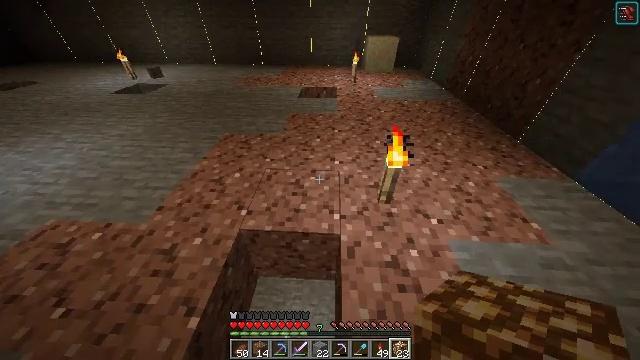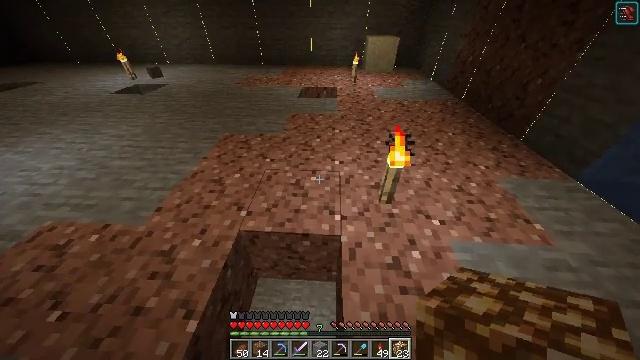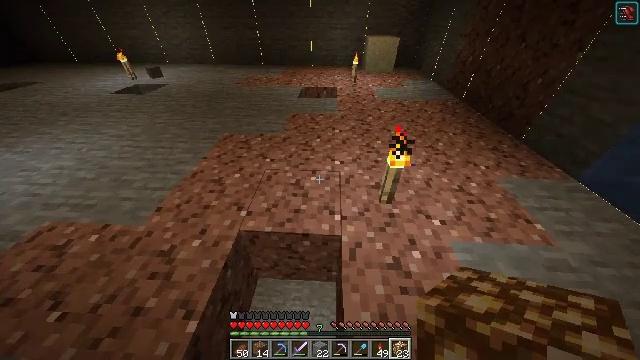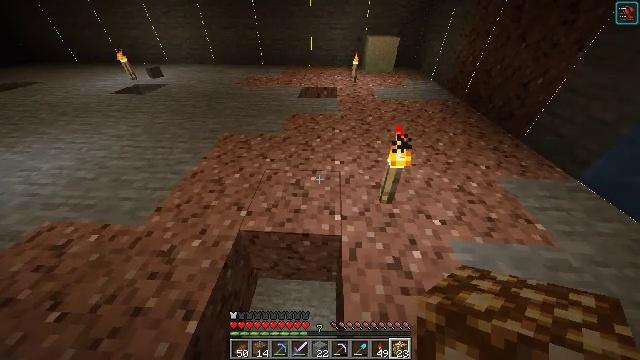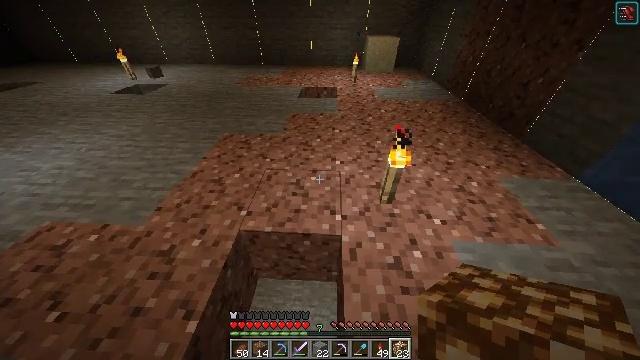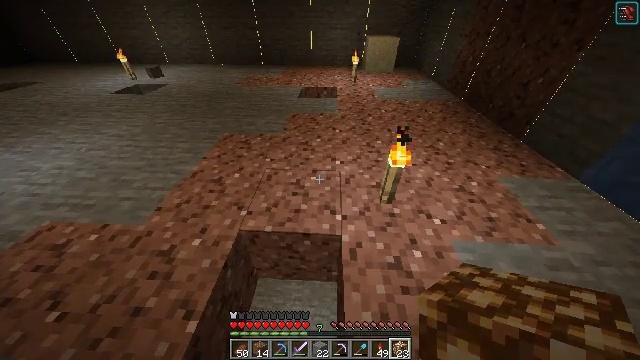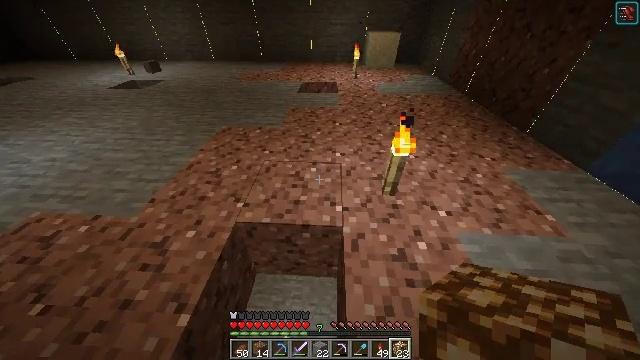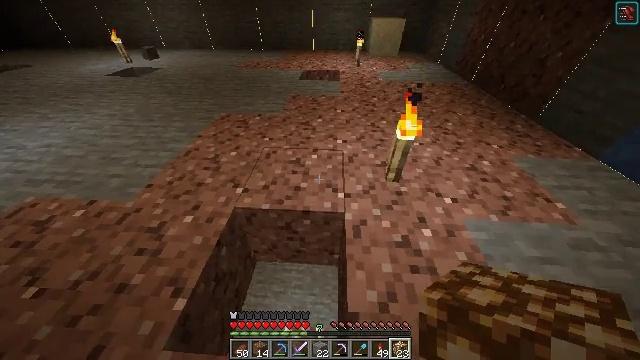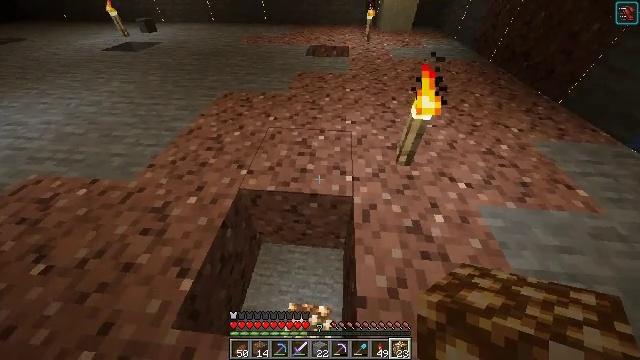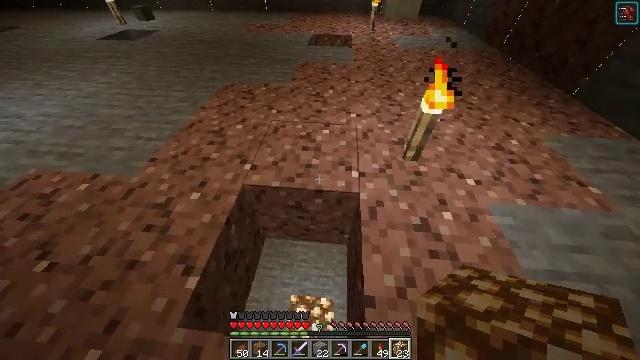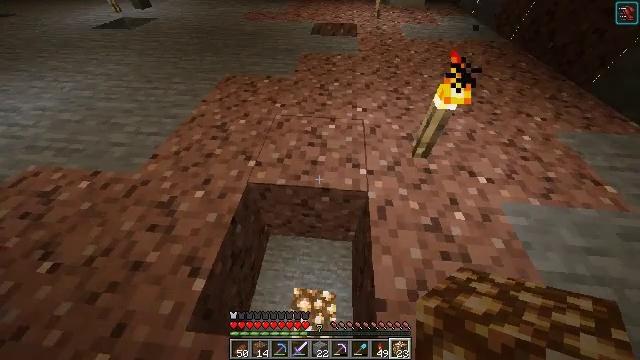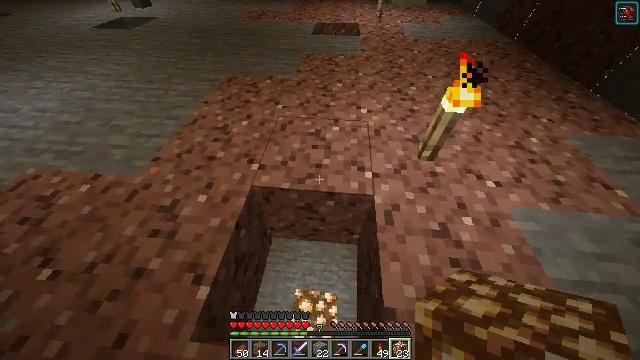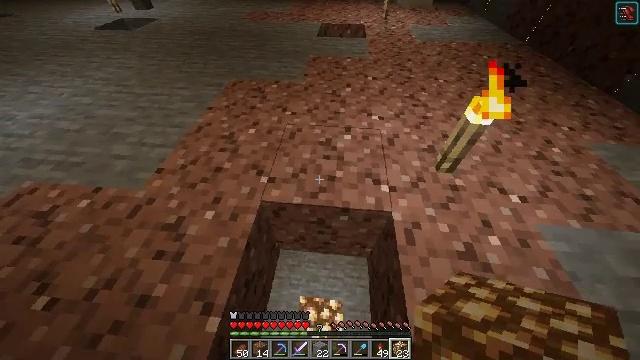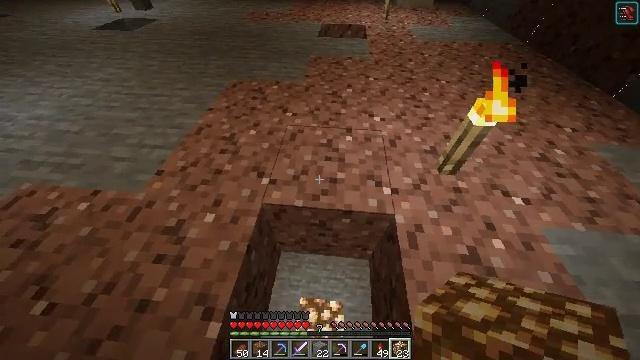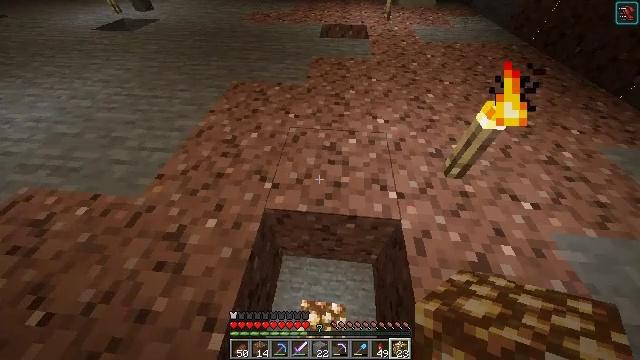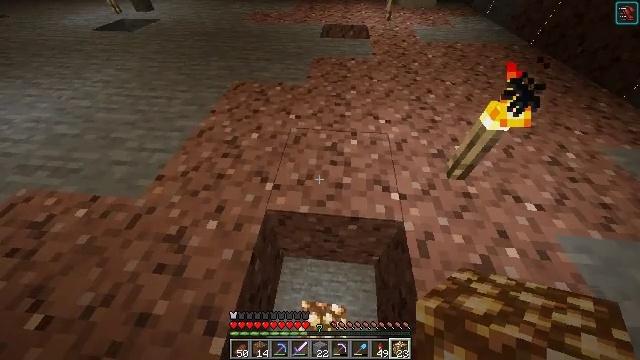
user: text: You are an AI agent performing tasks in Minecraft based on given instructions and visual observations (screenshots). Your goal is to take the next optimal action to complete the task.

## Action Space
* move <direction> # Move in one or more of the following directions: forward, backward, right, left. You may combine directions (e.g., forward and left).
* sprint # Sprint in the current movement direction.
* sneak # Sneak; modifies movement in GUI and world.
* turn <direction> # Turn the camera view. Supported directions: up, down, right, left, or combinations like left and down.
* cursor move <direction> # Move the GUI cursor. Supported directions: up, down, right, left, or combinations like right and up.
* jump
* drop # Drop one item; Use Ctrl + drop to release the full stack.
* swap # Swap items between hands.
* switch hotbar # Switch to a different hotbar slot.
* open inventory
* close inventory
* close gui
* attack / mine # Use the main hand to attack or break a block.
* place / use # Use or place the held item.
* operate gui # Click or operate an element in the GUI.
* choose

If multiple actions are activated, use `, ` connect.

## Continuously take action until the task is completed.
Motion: motion action
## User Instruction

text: Gather diorite by holding left button.
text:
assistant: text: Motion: no_op
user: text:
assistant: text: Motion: no_op
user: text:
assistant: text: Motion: no_op
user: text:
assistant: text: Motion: no_op
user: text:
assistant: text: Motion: sneak
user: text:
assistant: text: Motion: sneak
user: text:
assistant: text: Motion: sneak, turn down
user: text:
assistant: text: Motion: move forward and move left, sneak, turn left and down
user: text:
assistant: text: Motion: move forward and move left, sneak, turn down
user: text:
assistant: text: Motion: move forward and move left, sneak, turn down
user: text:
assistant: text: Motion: move forward and move left, sneak
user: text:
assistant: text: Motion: move forward, sneak
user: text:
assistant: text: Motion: sneak
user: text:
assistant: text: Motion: sneak
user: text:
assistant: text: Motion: sneak
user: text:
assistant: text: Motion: sneak
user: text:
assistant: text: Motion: move forward, sneak
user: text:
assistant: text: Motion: move forward, sneak
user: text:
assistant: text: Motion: move forward, sneak
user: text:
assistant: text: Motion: move forward, sneak
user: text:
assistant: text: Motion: move forward, sneak
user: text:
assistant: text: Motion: sneak
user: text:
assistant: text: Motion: sneak, turn right and up
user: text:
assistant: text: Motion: sneak, turn right and up
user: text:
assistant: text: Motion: sneak, turn right and up
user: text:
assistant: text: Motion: sneak, turn right and up
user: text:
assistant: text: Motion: sneak, turn up
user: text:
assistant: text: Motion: sneak, turn up
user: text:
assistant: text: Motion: sneak, turn up
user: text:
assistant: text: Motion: sneak, turn up